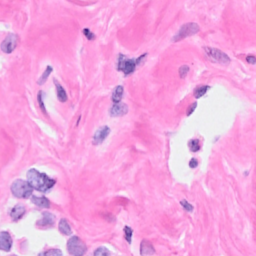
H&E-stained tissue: Breast